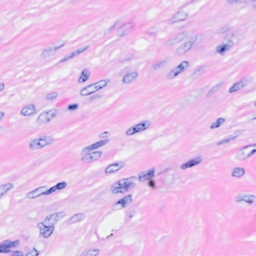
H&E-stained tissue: Breast